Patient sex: M
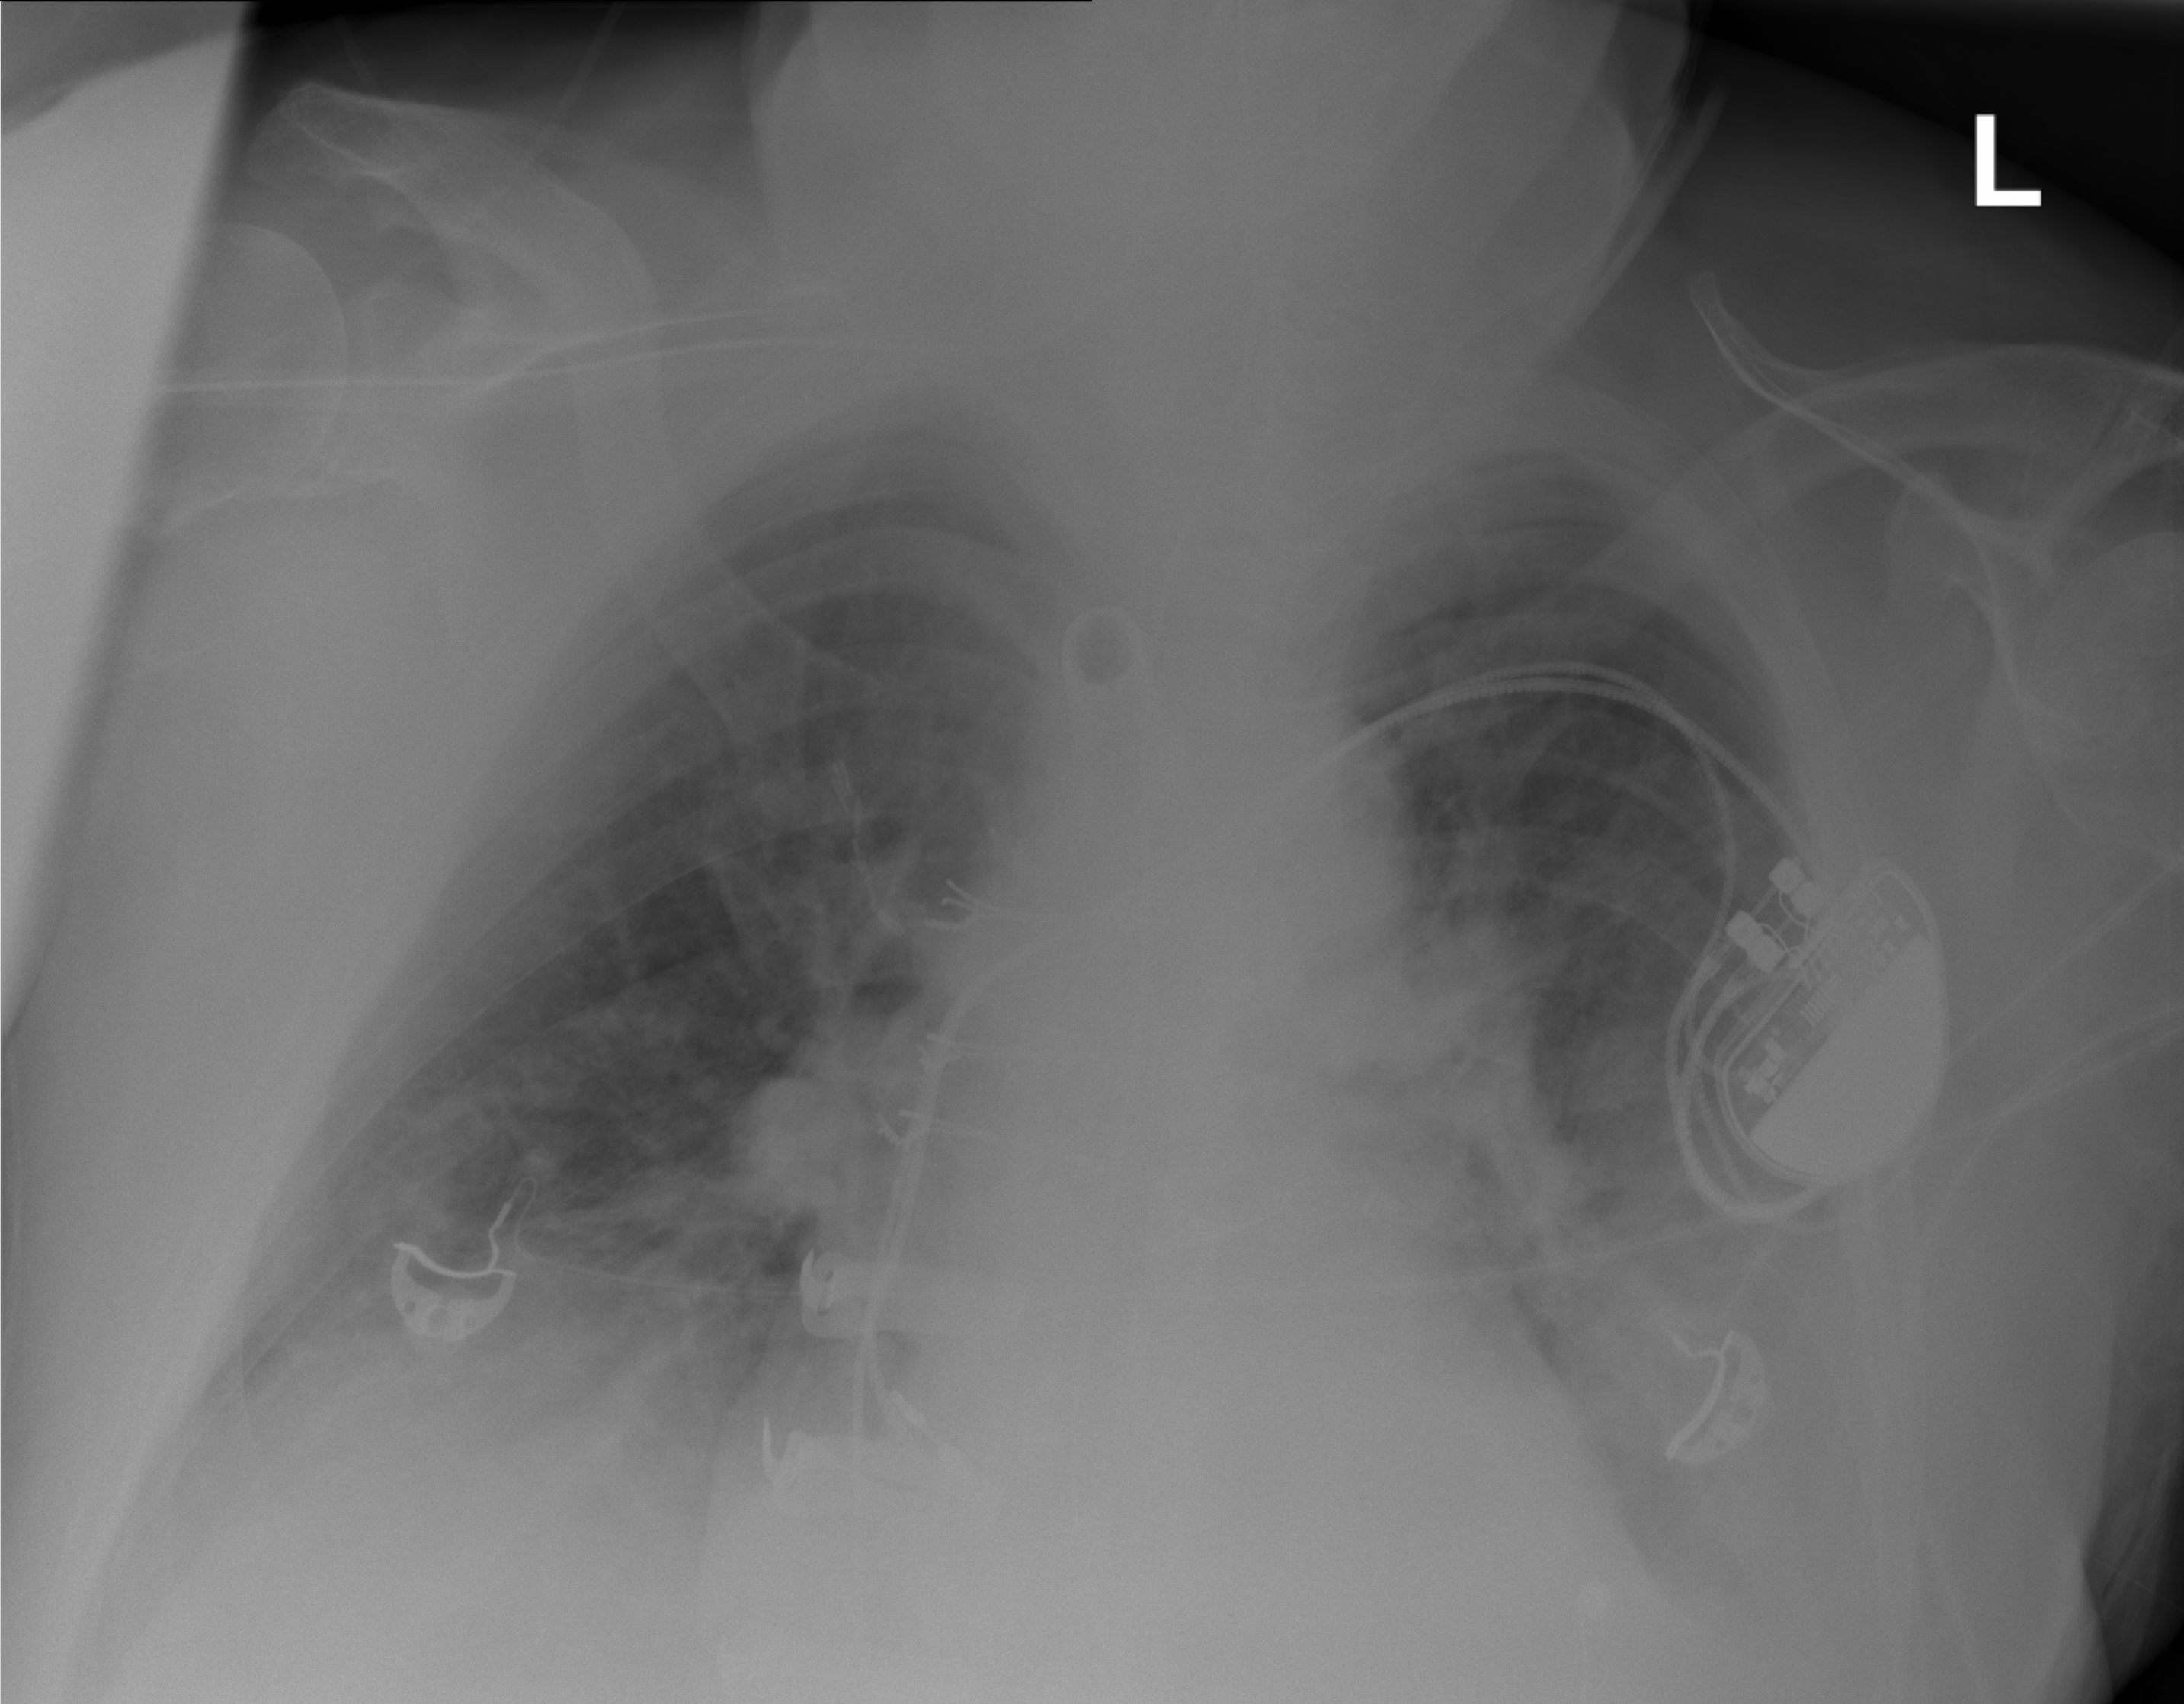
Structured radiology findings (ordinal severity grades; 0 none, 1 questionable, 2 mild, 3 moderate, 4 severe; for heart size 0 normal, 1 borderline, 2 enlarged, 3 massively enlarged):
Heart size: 2
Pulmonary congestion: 2
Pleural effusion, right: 2
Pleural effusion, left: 3
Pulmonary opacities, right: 0
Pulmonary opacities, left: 0
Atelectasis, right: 2
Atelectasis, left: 3